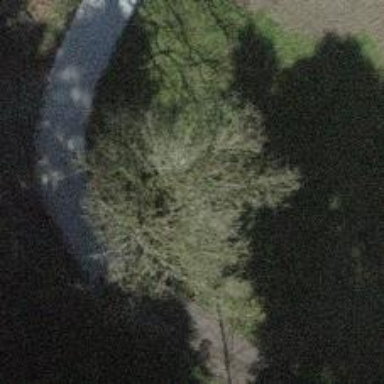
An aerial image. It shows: Broadleaved tree with lush foliage.